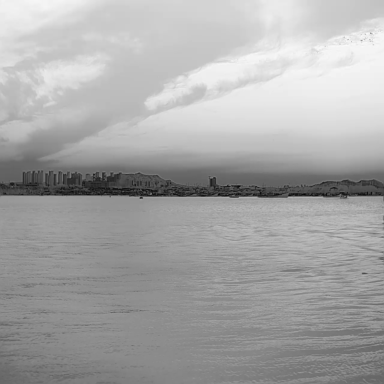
There are seven bulk_carriers in the infrared image.